Question: I am trying to see how new C# 5.0 asynchronous (<URL> and highlights them as errors.
This is how it looks (code from CTP samples)

UPDATE
I tried Early Access Program ReSharper build 6.0.2151.53 (10 May 2011) with no luck. The issue is still there so if you want it to be resolved give your vote <URL>.
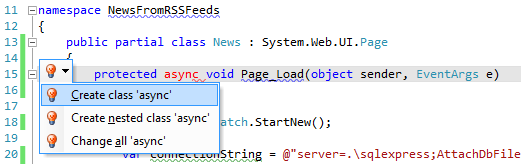
Answer: The <URL> now supports the async CTP.
If you can, it'd probably be worth waiting for the proper release version though.